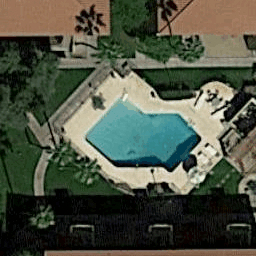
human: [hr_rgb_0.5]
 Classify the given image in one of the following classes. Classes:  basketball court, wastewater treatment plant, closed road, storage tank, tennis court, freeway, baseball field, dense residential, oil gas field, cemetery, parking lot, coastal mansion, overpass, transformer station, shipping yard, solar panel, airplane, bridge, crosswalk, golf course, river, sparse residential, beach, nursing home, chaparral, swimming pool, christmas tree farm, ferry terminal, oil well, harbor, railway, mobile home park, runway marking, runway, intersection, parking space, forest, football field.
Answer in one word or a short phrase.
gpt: swimming pool